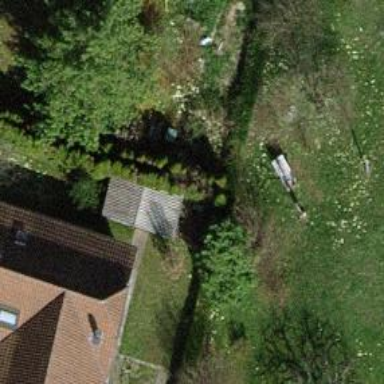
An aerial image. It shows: Hedge barrier.